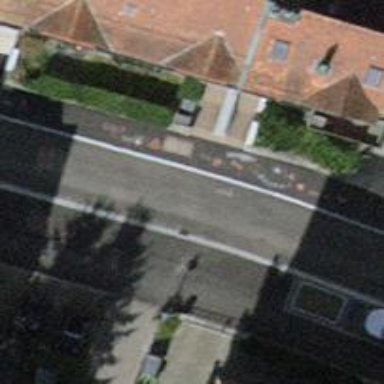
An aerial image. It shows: Residential road with asphalt surface and sidewalks on both sides.